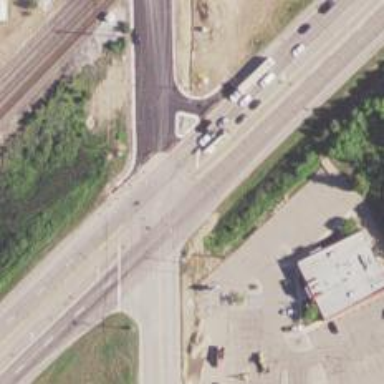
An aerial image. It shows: Marked road crossing.